Question: '''
super();
this.setLayout(new BoxLayout(BoxLayout.Y_AXIS));
this.addComponent(new TopBar());
this.addComponent(new MyList());
this.addComponent(new BottomBar()); // must be below
'''
I tried to use 'BorderLayout', but it didn't help me.

'myList' is not always occupy the all screen. But it is always located under 'mylist'.
Sorry for simple question, I'm still beginner lwuit.
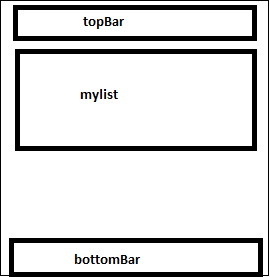
Answer: I think you might not be setting the layout to appropriate container, try below code see if it suits your requirement.
'''
Button topBar = new Button("TopBar");
List mylist = new List(new String[]{"Item 1","Item 2","Item 3"});
Button bottomBar = new Button("BottomBar");
Form form = new Form();
Container contentPane = form.getContentPane();
contentPane.setLayout(new BorderLayout());
contentPane.addComponent(BorderLayout.NORTH, topBar);
contentPane.addComponent(BorderLayout.CENTER, mylist);
contentPane.addComponent(BorderLayout.SOUTH, bottomBar);
contentPane.revalidate();
form.show();
'''
The above code you can interchangeably use it with Container.
PS: In order to run the above code make sure you set the Resources and Theme correct in your code. If you need help on this check the LWUITDemo jar file / project that is included in the downloaded LWUIT library zip file.